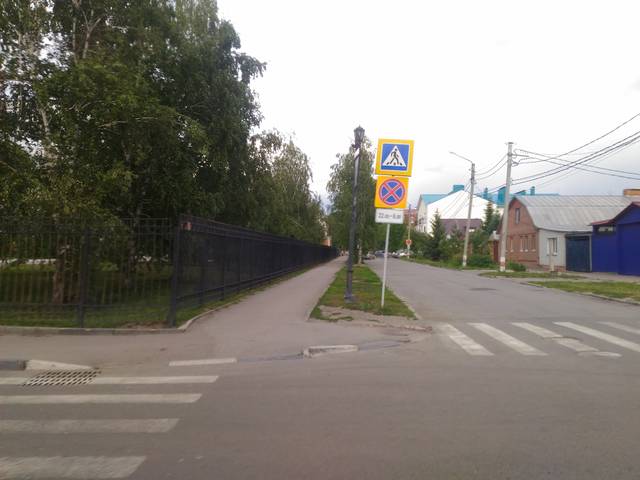
Region: Russia
Coordinates: 54.325, 48.404